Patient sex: M
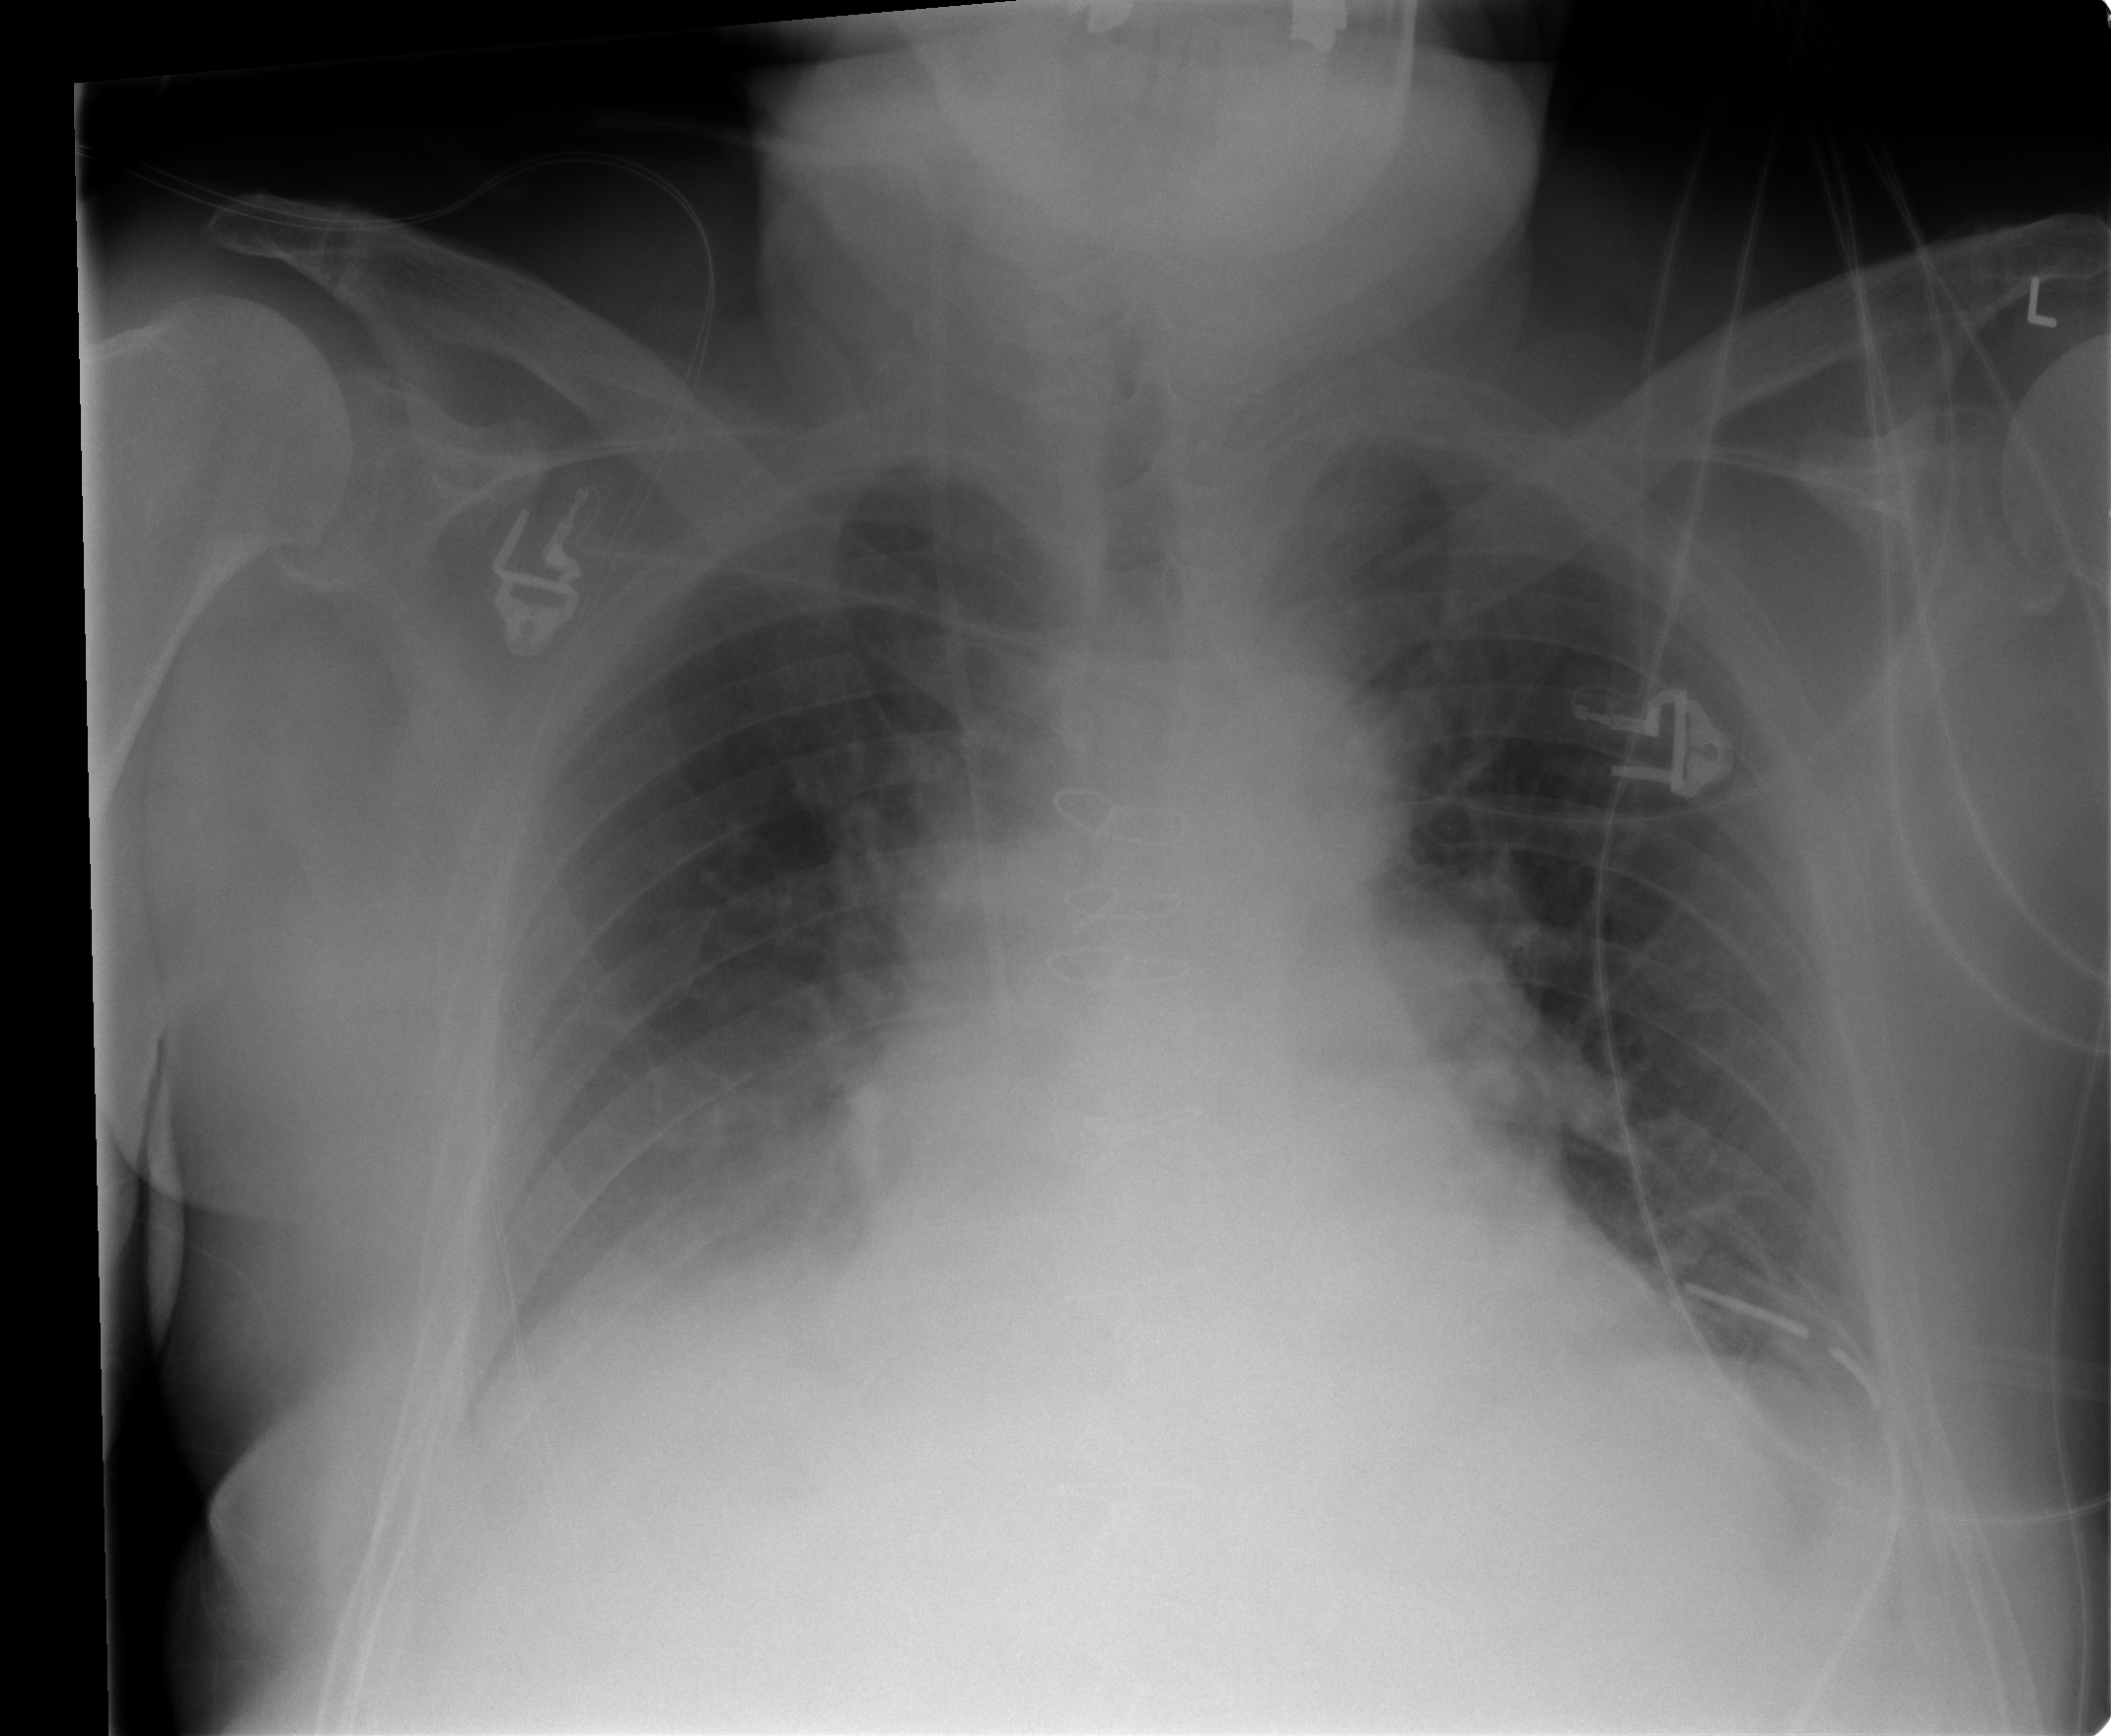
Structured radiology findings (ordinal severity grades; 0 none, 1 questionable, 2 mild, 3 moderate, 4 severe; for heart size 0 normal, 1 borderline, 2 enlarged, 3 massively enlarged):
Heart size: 1
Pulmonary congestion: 1
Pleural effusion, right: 2
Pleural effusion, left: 0
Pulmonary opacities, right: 0
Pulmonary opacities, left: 0
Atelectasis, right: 2
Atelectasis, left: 2